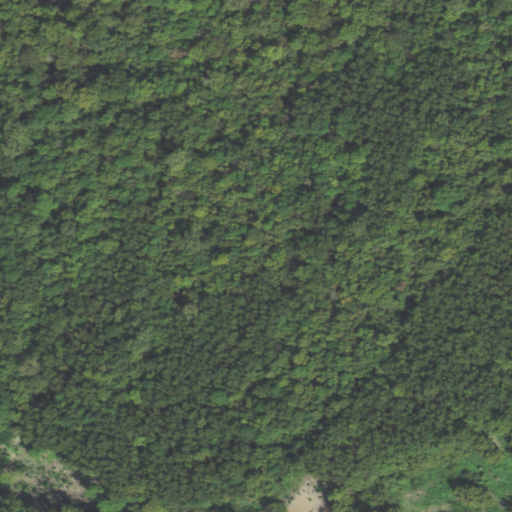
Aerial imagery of island in Illinois named Swiftsure Towhead containing only woody wetlands